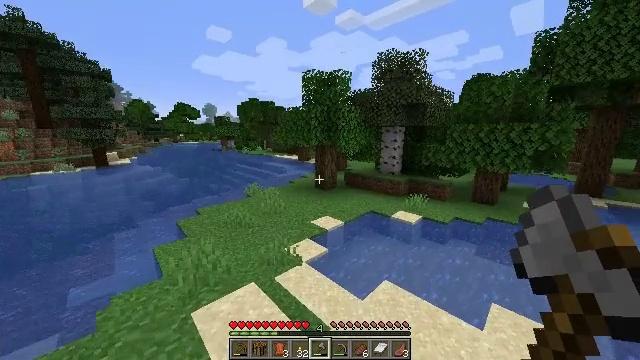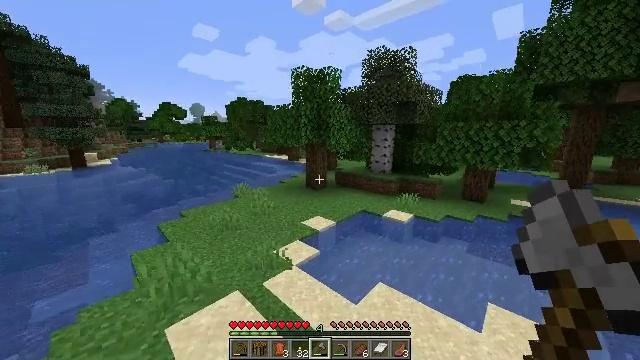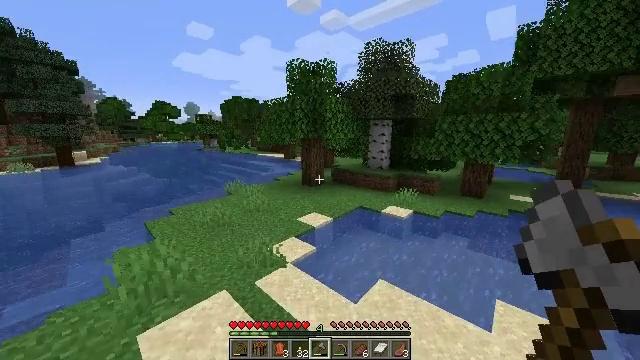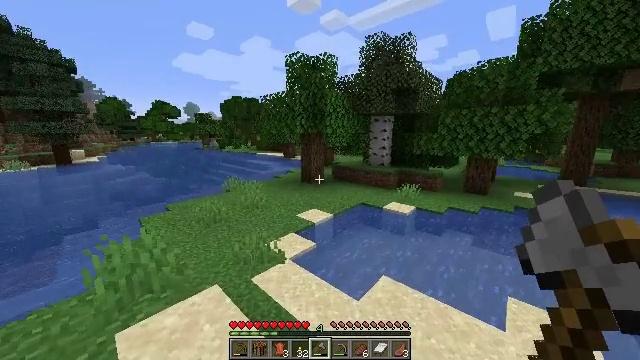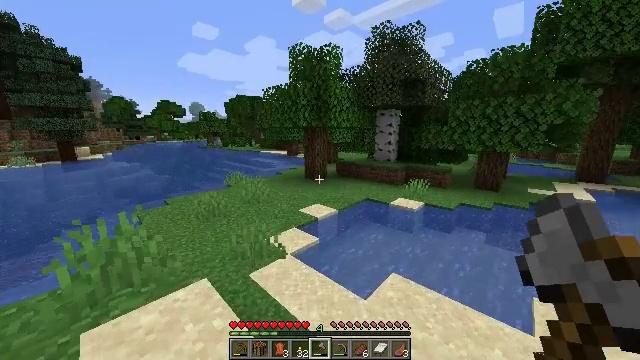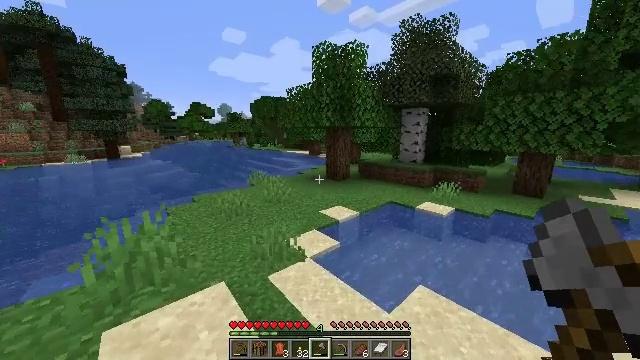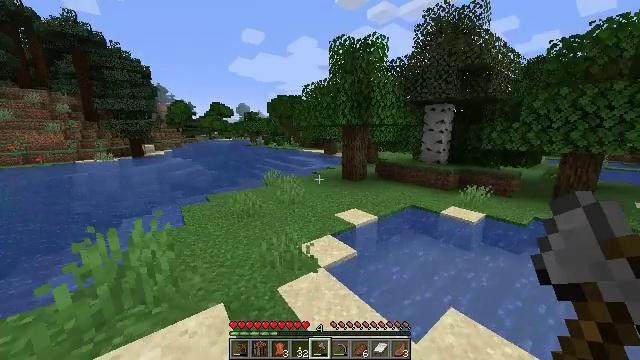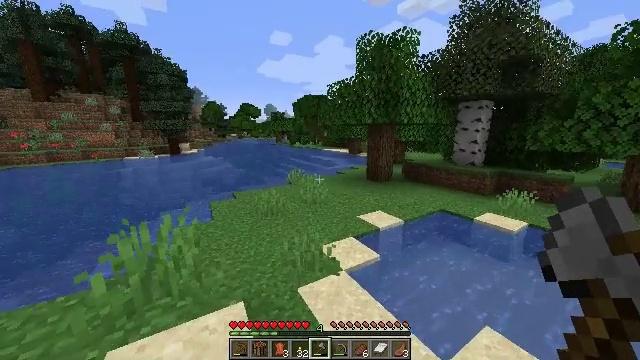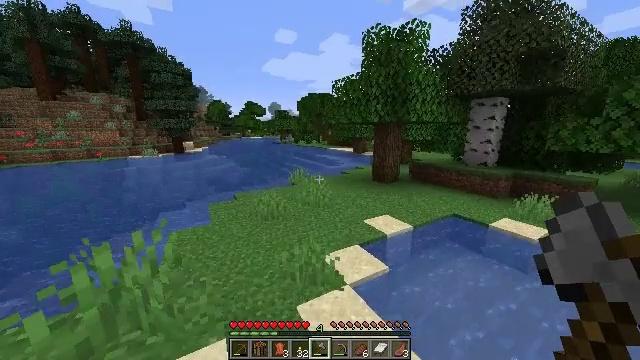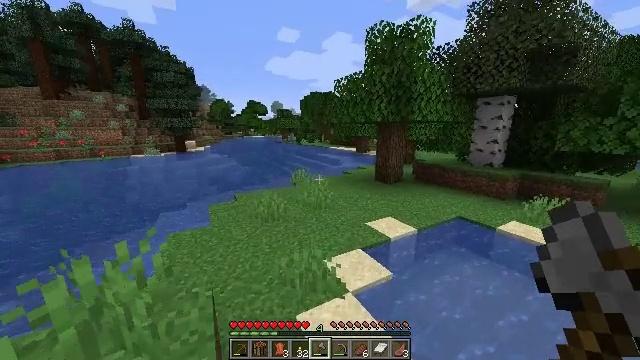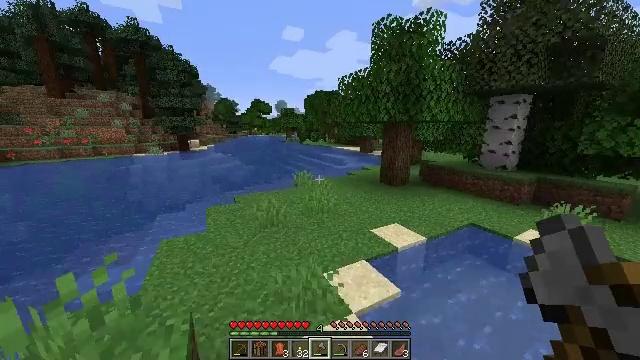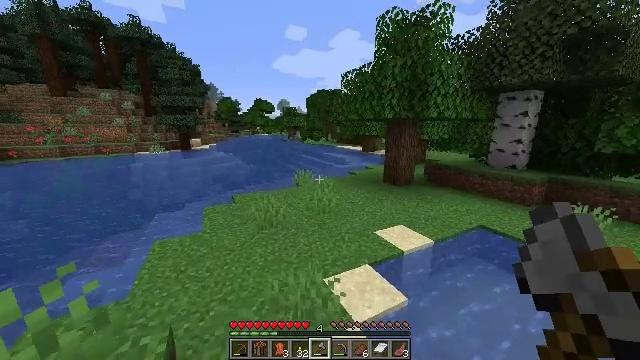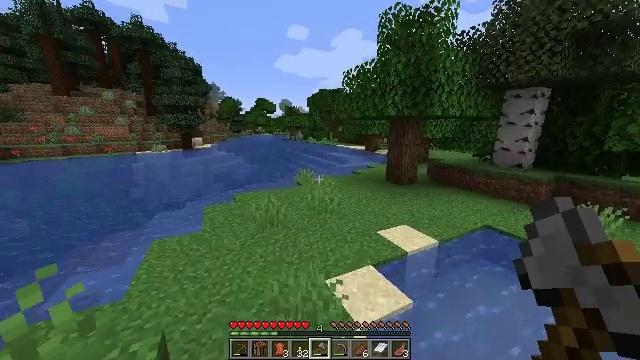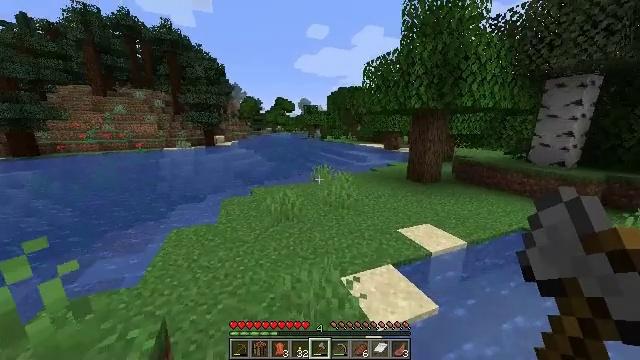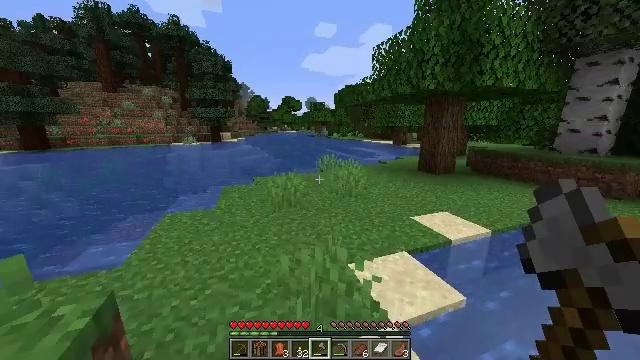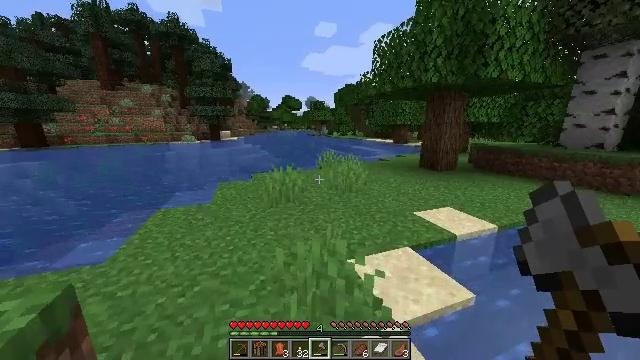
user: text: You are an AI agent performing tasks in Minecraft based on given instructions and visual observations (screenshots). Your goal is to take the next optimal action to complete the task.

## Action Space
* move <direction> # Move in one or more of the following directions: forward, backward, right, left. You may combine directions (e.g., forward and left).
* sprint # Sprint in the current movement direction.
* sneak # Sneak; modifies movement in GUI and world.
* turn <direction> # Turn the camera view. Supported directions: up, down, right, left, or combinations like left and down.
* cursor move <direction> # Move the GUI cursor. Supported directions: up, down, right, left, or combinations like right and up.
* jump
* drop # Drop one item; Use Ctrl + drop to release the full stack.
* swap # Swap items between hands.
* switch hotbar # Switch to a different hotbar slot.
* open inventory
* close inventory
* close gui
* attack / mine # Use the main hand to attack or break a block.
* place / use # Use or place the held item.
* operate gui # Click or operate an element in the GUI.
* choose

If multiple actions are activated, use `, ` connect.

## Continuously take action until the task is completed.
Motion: motion action
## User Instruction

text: Gather dirt.
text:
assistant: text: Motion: move forward, sprint, turn right
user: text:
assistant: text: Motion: move forward, sprint, turn right
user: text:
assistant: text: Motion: move forward, sprint
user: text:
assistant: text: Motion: move forward, sprint, turn left
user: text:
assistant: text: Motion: move forward, sprint, turn left
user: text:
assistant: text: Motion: move forward, sprint, turn left
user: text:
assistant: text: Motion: move forward, sprint, turn left
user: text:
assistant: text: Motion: move forward, sprint, turn left
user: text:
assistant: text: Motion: move forward, sprint
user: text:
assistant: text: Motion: move forward, sprint, turn left
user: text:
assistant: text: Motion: move forward, sprint
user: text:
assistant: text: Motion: move forward, sprint
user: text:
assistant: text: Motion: move forward, sprint, turn left
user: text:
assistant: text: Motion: move forward, sprint, turn left
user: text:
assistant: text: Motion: move forward, sprint
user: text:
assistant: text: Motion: move forward, sprint
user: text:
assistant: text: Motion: move forward, sprint
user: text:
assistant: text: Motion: move forward, sprint
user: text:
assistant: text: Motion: move forward, sprint
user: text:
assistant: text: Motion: move forward, sprint
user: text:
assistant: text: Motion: move forward, sprint
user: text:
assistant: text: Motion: move forward, sprint
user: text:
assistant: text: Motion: move forward, sprint
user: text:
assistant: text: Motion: move forward, sprint, turn right
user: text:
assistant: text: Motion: move forward, sprint, turn right
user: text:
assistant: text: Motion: move forward, sprint, turn right
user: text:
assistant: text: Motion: move forward, sprint, turn right
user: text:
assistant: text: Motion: move forward, sprint, turn right
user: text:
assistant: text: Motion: move forward, sprint, turn right
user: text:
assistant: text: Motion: move forward, sprint, turn right